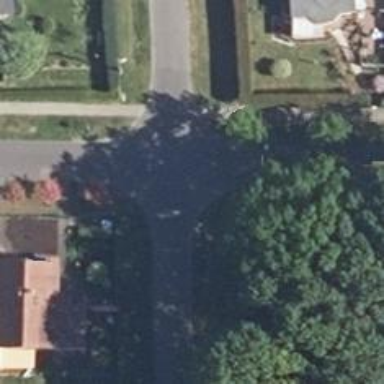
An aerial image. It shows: Asphalt road in residential area.